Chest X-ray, PA view. Patient: 28 years old, sex M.
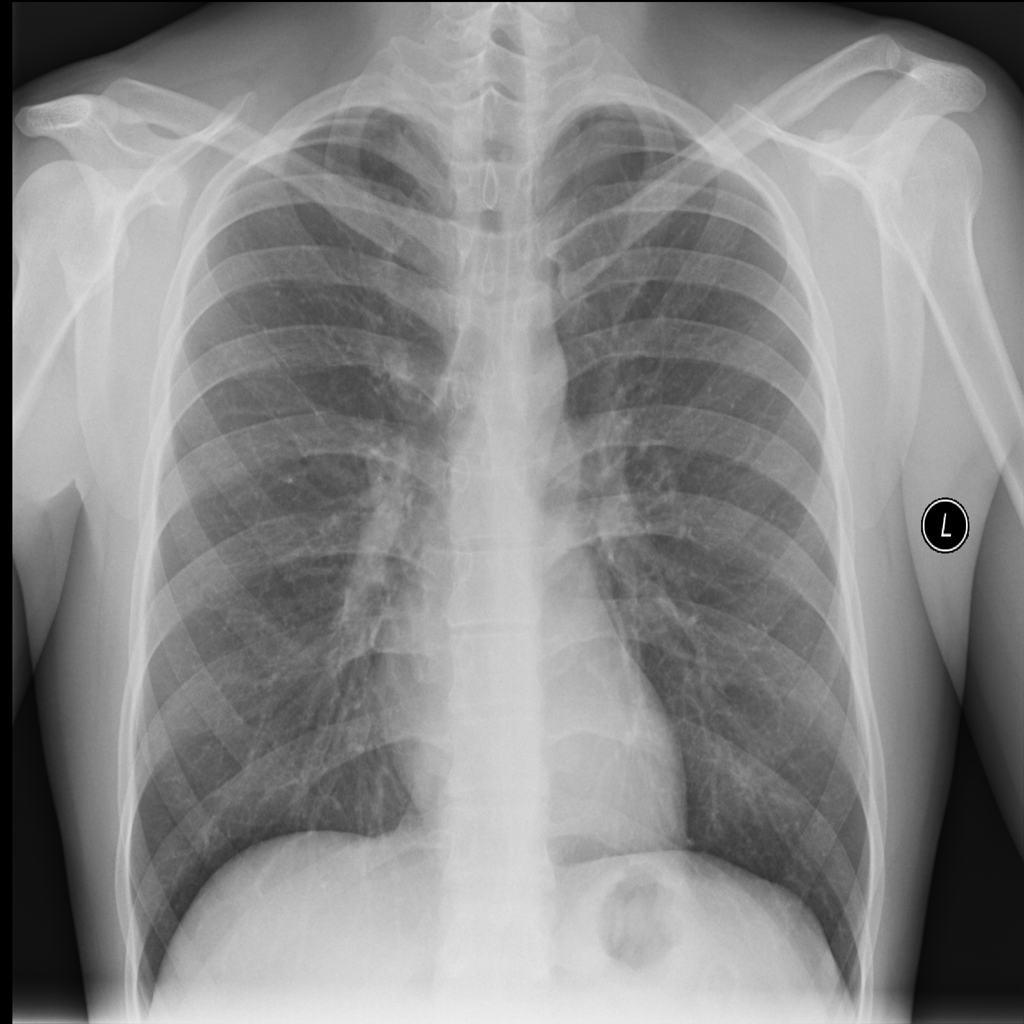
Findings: No Finding